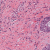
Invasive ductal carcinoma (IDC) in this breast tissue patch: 1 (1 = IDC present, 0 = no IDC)